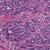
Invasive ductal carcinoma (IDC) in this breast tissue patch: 1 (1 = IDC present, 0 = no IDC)